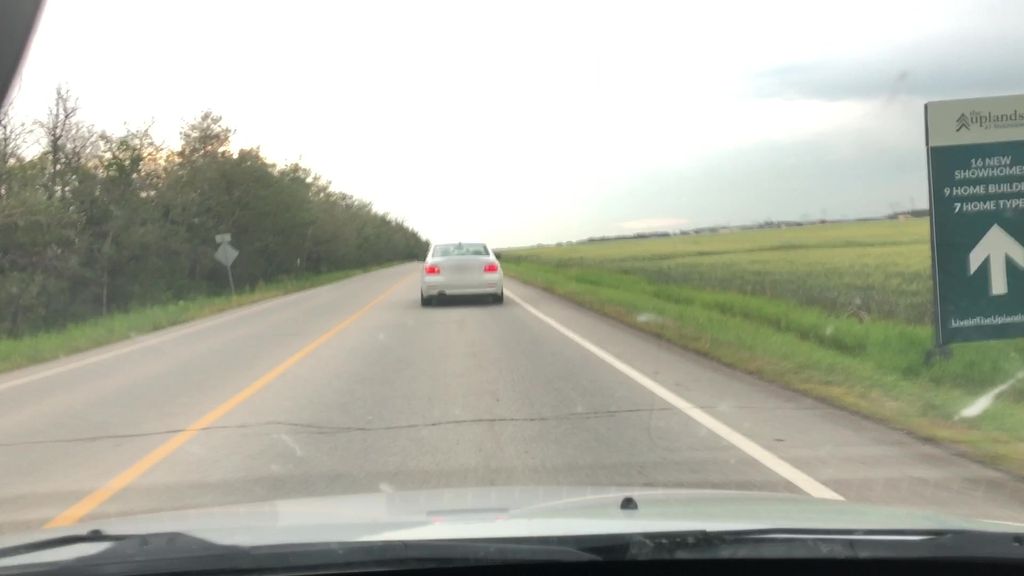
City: edmonton